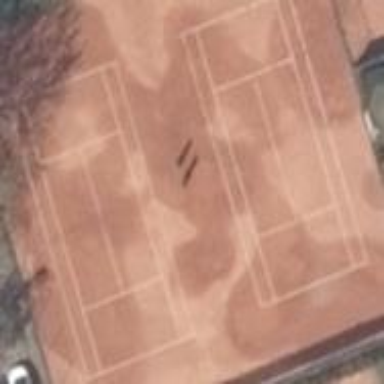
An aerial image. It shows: Clay tennis court in leisure land pitch.